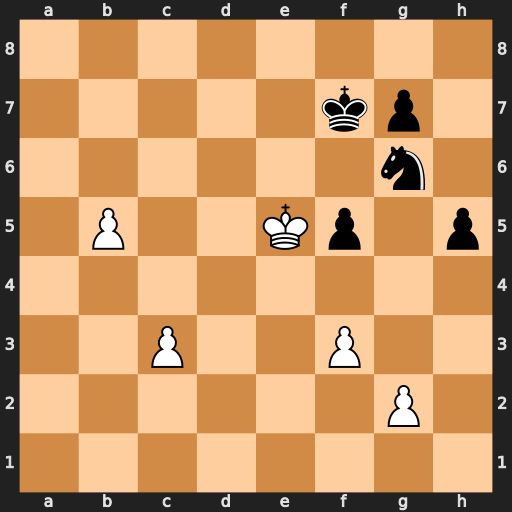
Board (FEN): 8/5kp1/6n1/1P2Kp1p/8/2P2P2/6P1/8
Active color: w
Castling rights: -
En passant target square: -
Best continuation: Kd6 Ne7 c4